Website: home-depot
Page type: customer-info-address
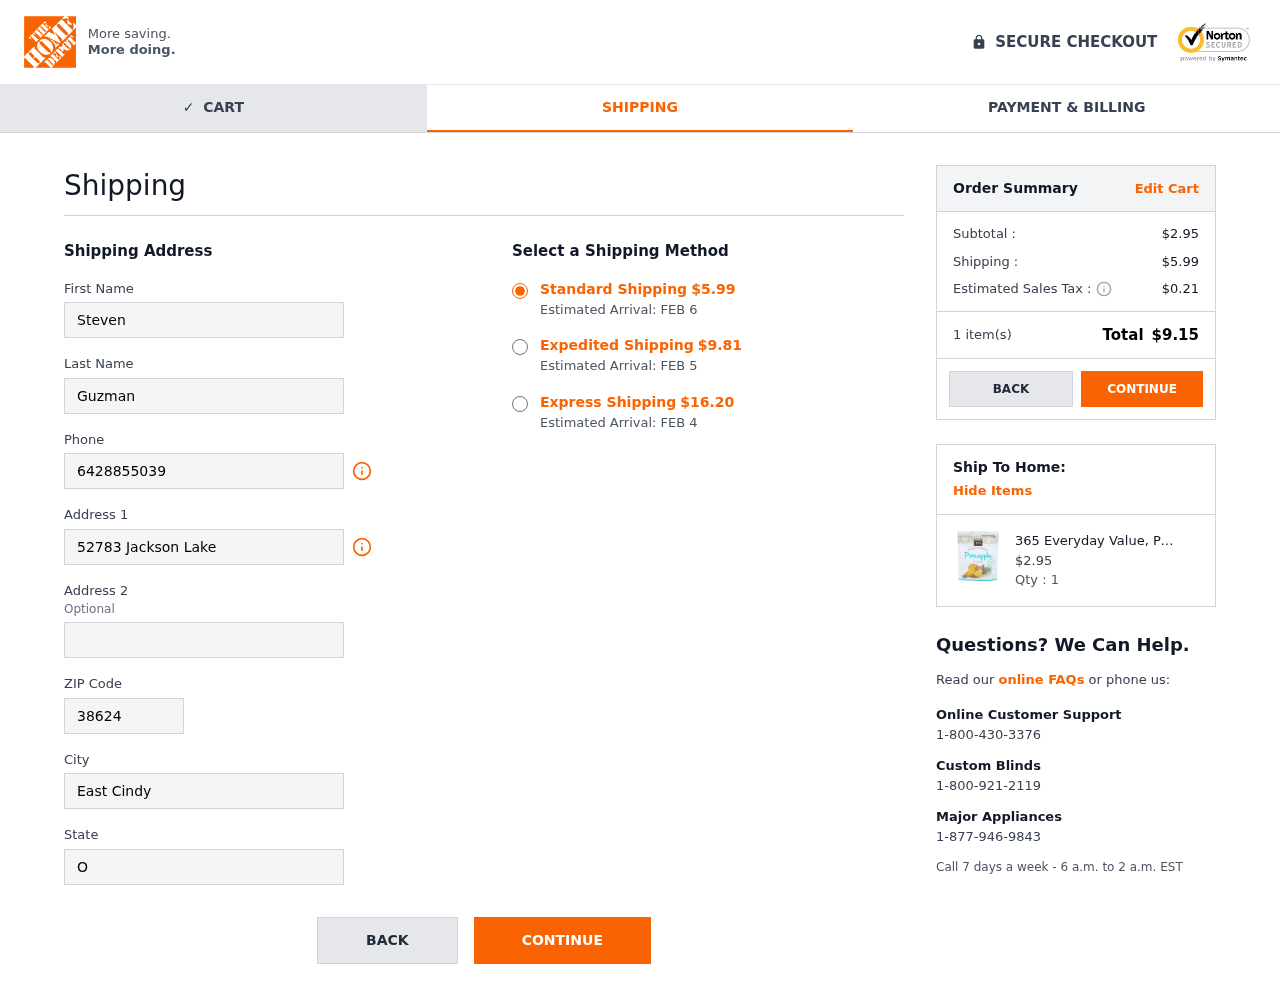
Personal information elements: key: PII_CITY
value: East Cindy
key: PII_FIRSTNAME
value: Steven
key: PII_LASTNAME
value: Guzman
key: PII_PHONE
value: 6428855039
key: PII_POSTCODE
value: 38624
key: PII_STATE
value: Oregon
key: PII_STREET
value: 52783 Jackson Lake
Product elements: key: PRODUCT1_NAME
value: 365 Everyday Value, Pineapple Tidbits, Freeze Dried, 1 oz
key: PRODUCT1_PRICE
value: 2.95
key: PRODUCT1_QUANTITY
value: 1
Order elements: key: ORDER_SHIPPING_COST
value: $5.99
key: ORDER_DELIVERY_DATE
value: Estimated Arrival: FEB 6
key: ORDER_SHIPPING_COST_EXPEDITED
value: $9.81
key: ORDER_DELIVERY_DATE_EXPEDITED
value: Estimated Arrival: FEB 5
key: ORDER_SHIPPING_COST_EXPRESS
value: $16.20
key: ORDER_DELIVERY_DATE_EXPRESS
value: Estimated Arrival: FEB 4
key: ORDER_SUBTOTAL
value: $2.95
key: ORDER_TAX
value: $0.21
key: ORDER_NUM_ITEMS
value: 1 item(s)
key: ORDER_TOTAL
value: $9.15